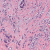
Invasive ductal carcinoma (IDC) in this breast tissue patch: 1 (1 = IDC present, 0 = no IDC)